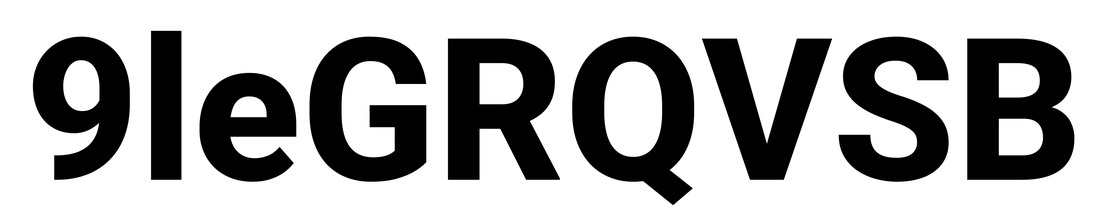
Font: Roboto_ExtraBold